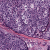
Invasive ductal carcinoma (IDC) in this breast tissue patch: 0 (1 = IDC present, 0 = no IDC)